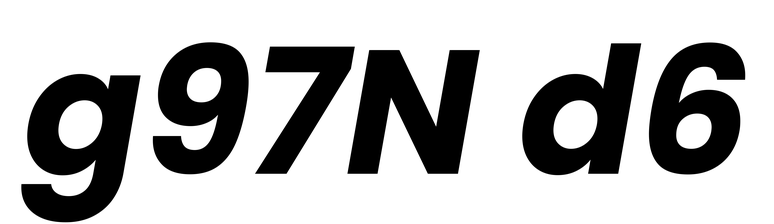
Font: Poppins-BoldItalic